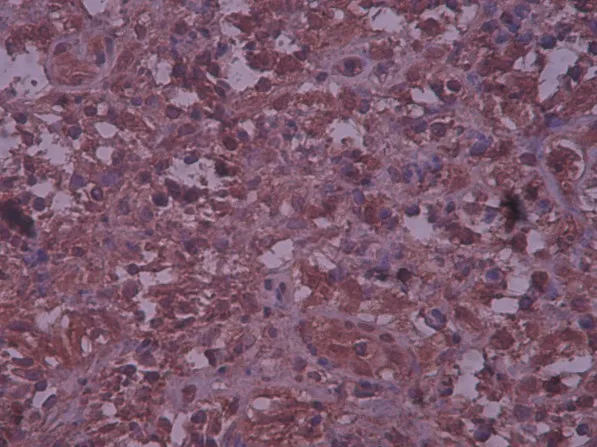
Langerhans cell histiocytosis of the bone. Immunohistochemical positive reaction with S100 in bone lesion x10.
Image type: pathology (immunostaining)